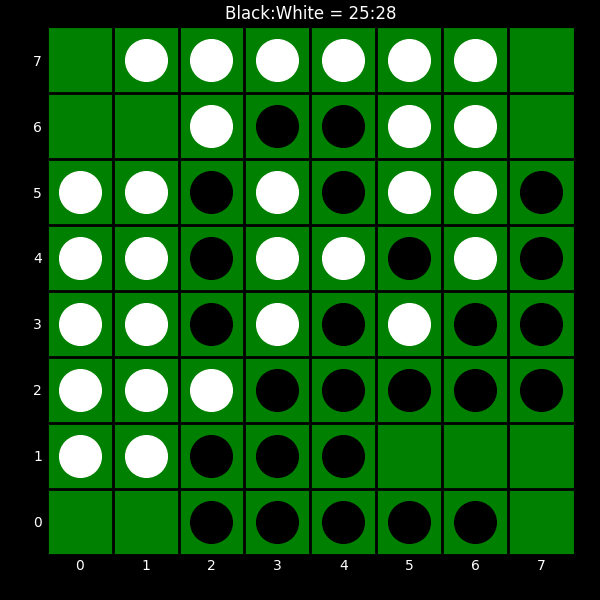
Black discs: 25
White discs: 28